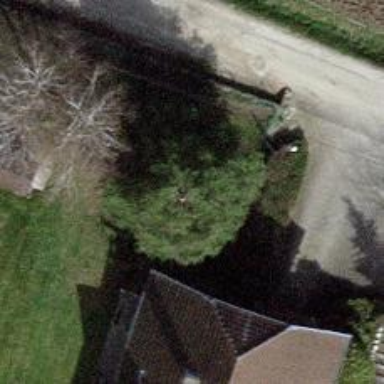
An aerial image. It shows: Needle-leaved tree in nature.